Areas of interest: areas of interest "Zhengzhou Electrical and Telecommunications Division Staff Training Center"
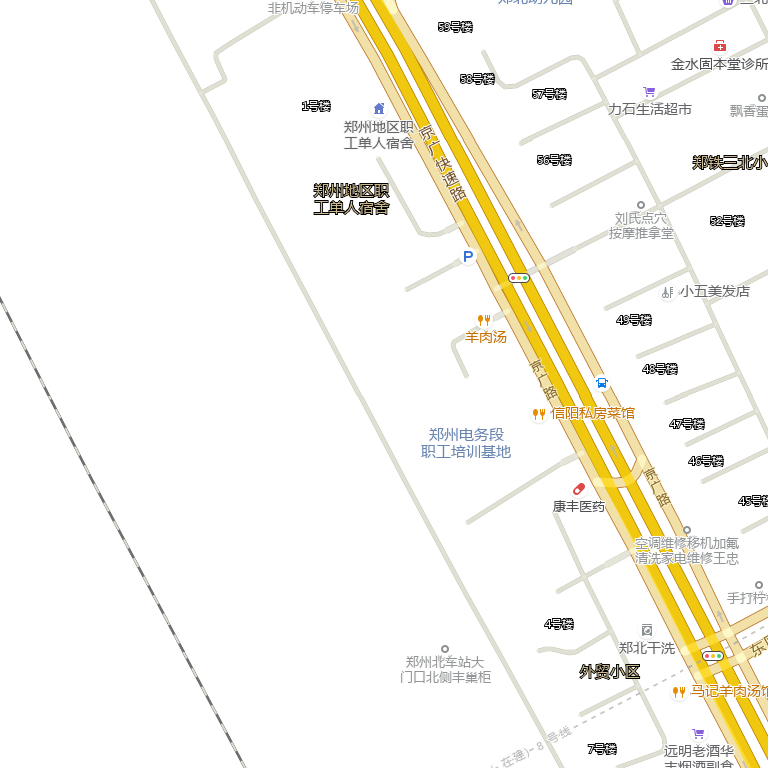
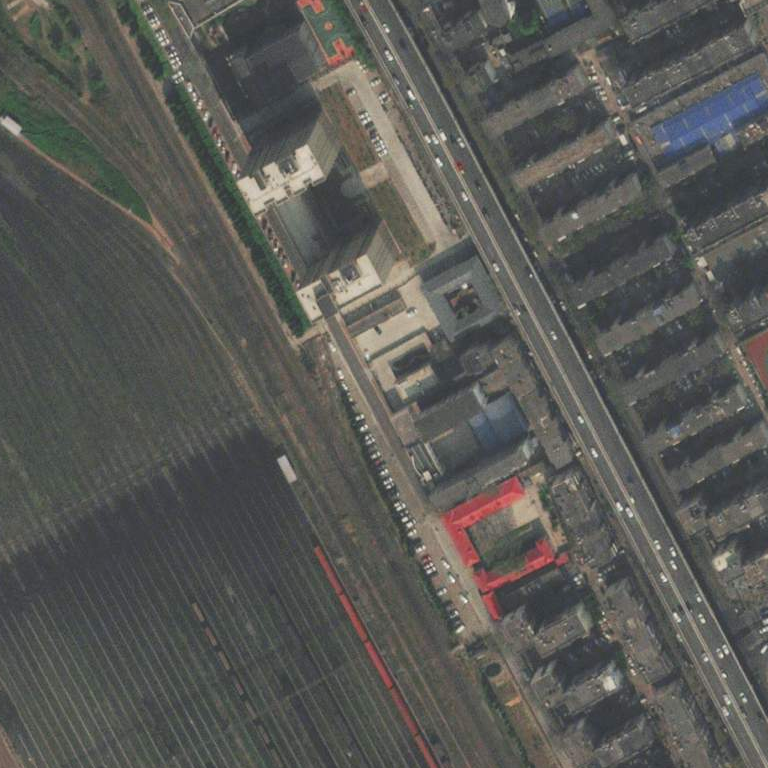